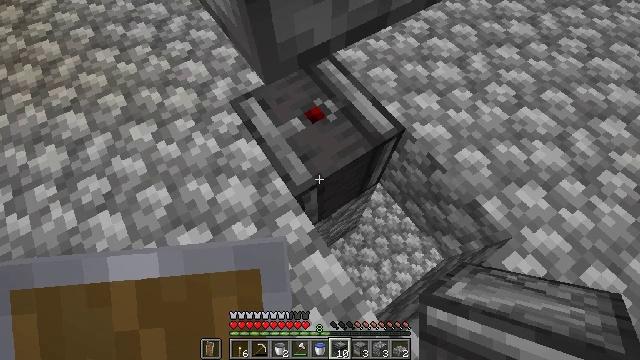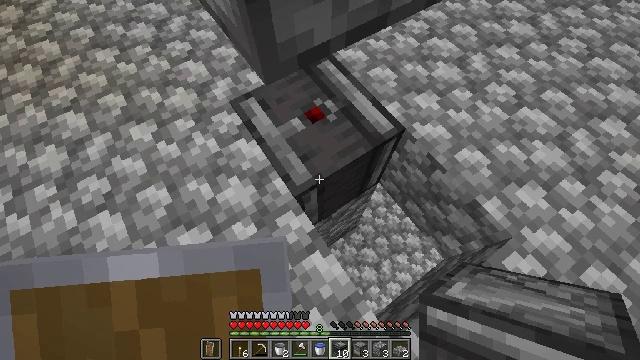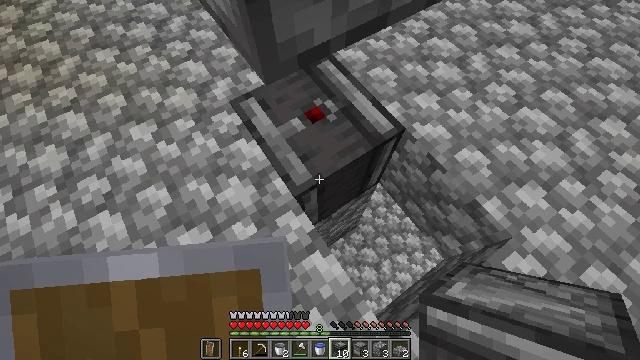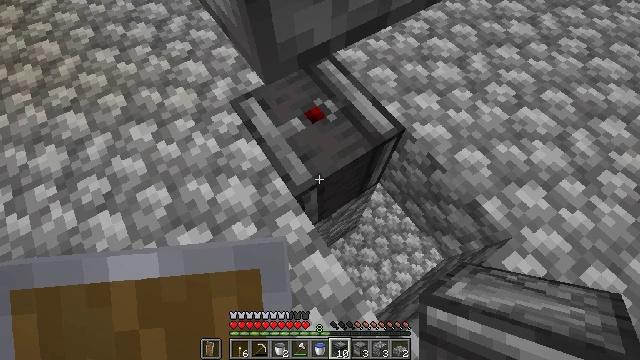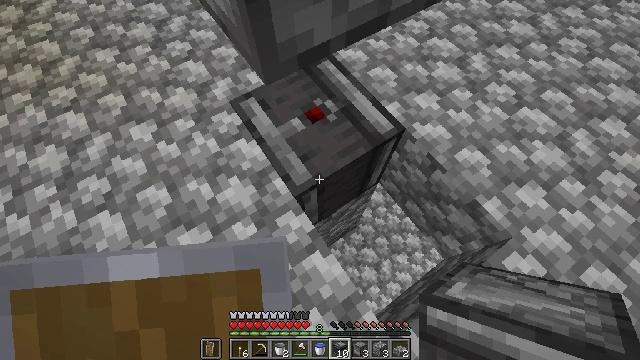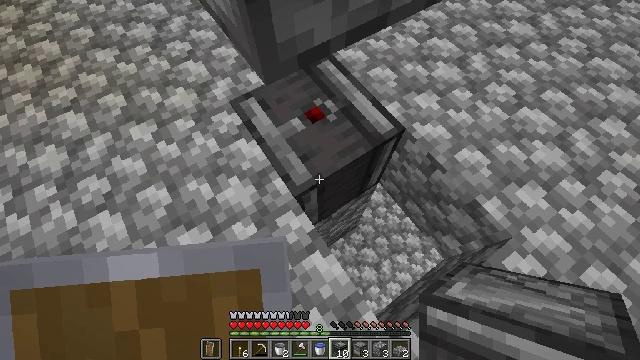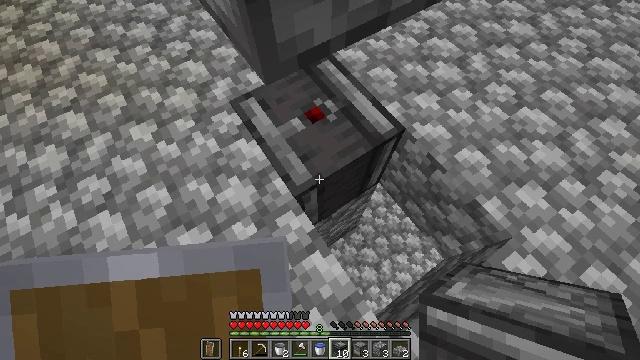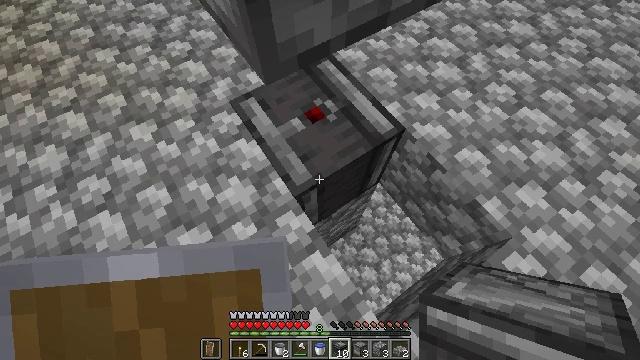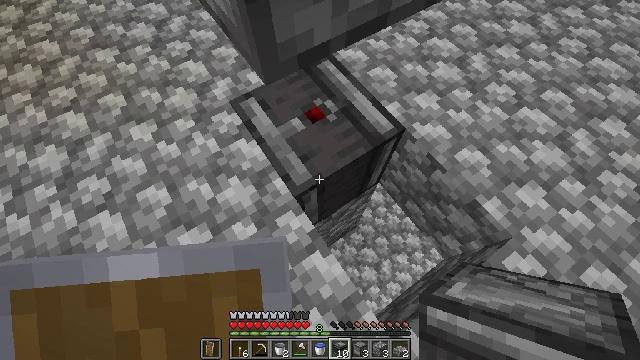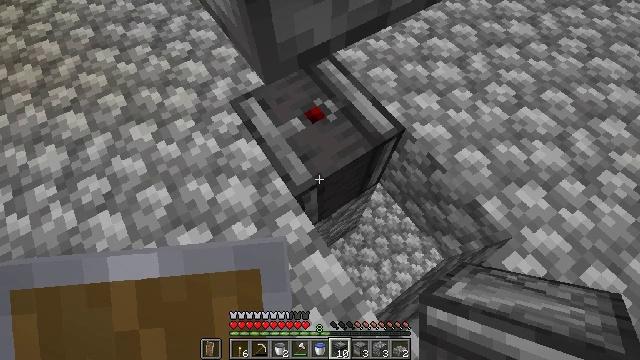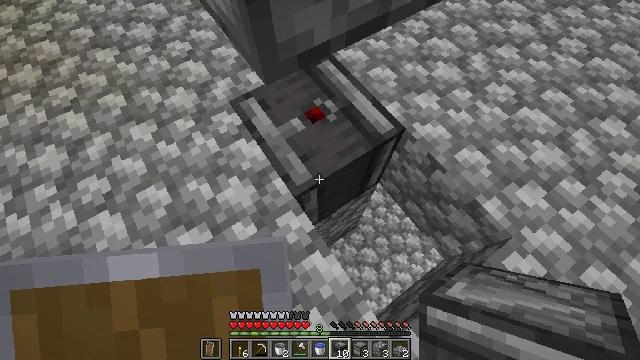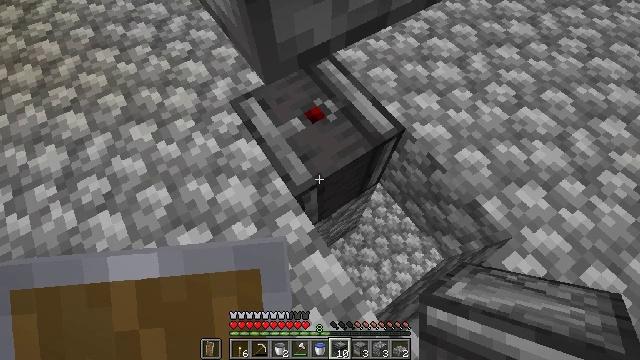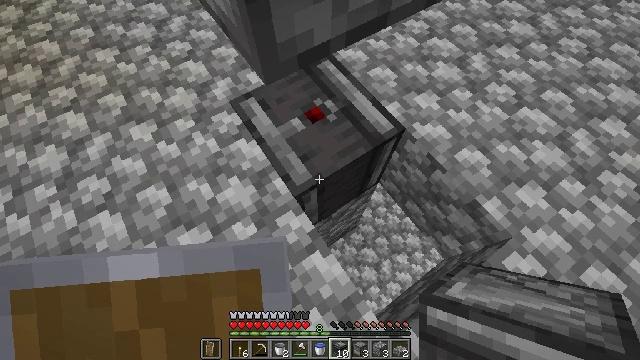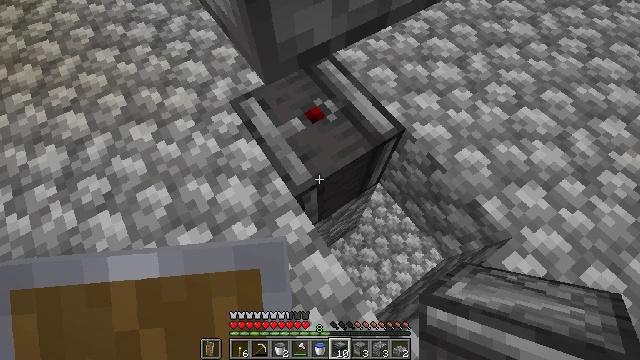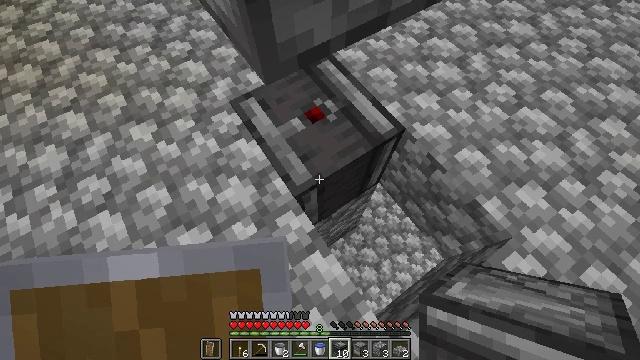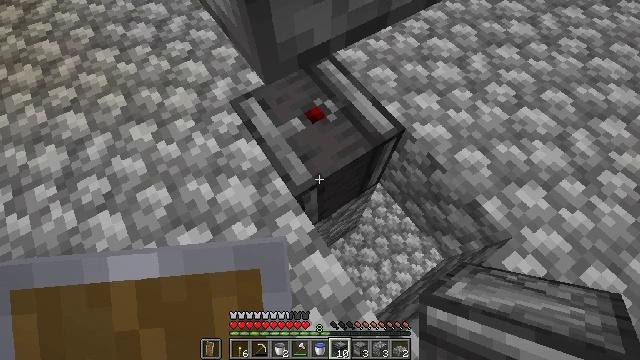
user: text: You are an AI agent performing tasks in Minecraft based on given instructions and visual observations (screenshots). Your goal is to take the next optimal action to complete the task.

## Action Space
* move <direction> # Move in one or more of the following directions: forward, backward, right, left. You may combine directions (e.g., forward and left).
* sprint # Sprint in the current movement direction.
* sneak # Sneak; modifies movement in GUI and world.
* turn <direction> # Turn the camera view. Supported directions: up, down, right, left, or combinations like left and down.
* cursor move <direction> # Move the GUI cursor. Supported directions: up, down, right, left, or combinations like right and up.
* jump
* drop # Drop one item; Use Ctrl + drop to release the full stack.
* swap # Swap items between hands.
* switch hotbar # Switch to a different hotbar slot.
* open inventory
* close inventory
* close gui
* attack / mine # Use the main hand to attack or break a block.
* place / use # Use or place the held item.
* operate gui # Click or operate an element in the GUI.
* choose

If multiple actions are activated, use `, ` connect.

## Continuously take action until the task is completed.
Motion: motion action
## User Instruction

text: Attack the observer device.
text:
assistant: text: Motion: no_op
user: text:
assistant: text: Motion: no_op
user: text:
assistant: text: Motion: no_op
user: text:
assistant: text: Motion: no_op
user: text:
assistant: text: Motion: no_op
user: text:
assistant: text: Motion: no_op
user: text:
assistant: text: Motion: no_op
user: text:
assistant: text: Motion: no_op
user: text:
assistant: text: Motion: no_op
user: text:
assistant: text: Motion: no_op
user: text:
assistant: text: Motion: no_op
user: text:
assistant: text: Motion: no_op
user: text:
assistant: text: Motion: no_op
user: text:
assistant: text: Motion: no_op
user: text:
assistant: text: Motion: no_op
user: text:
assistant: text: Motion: no_op
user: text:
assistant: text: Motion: no_op
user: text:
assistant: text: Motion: no_op
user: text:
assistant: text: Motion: no_op
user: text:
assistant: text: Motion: no_op
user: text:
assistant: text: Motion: no_op
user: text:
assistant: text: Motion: no_op
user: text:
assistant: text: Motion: no_op
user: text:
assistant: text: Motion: no_op
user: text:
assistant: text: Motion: no_op
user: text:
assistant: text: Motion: no_op
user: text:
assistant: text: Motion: no_op
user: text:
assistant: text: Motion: no_op
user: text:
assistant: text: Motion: no_op
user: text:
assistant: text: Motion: no_op